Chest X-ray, AP view. Patient: 46 years old, sex F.
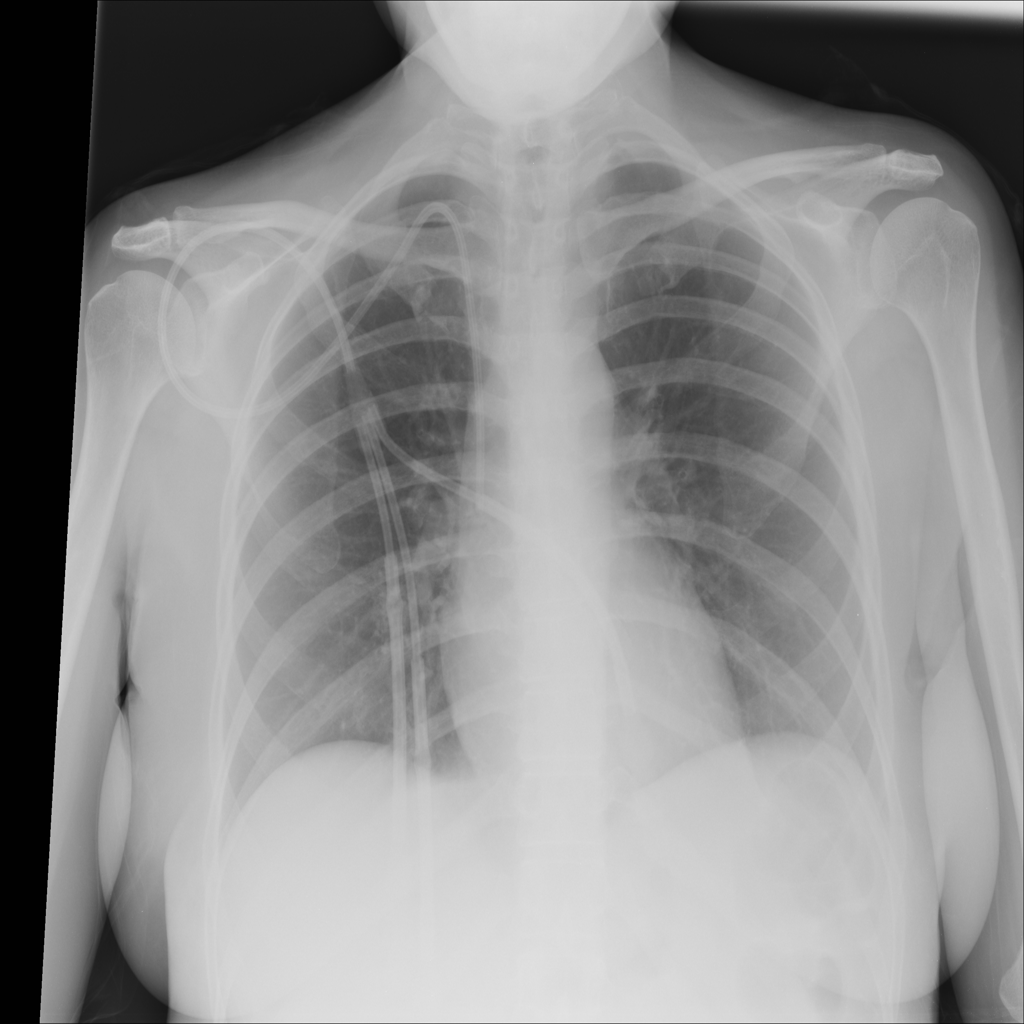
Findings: No Finding